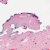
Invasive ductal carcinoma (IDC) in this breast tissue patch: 0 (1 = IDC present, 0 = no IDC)